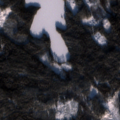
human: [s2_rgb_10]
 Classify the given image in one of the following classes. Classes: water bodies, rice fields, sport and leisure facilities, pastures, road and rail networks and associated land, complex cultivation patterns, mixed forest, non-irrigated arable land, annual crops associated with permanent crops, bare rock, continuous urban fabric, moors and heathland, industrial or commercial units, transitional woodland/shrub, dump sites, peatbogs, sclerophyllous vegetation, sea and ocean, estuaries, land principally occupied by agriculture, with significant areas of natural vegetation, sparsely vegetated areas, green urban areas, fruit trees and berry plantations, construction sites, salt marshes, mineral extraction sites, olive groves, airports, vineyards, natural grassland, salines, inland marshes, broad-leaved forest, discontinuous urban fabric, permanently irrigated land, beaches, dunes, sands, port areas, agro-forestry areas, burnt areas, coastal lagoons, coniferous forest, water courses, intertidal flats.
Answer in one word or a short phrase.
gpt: coniferous forest, transitional woodland/shrub, water bodies